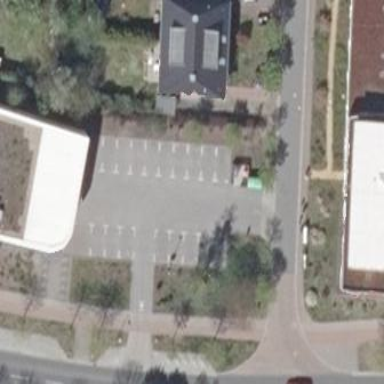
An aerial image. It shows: Parking area with asphalt surface.